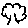
Label: tree